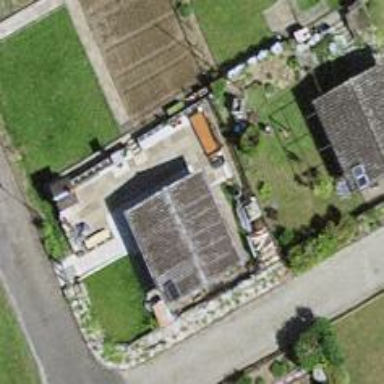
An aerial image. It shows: Allotment house.